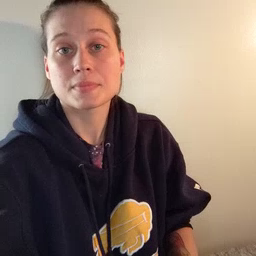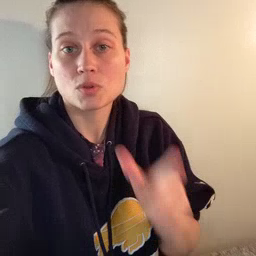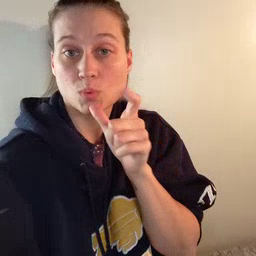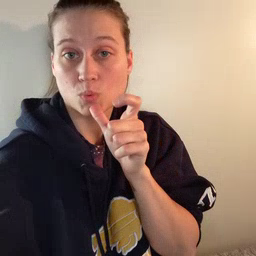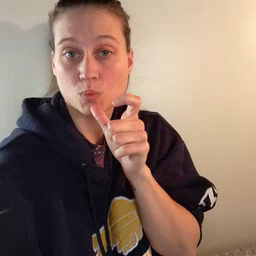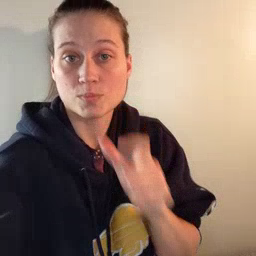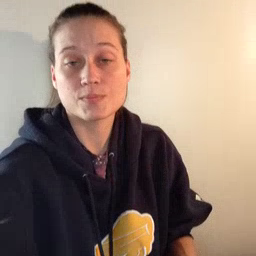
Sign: who